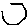
Label: hexagon